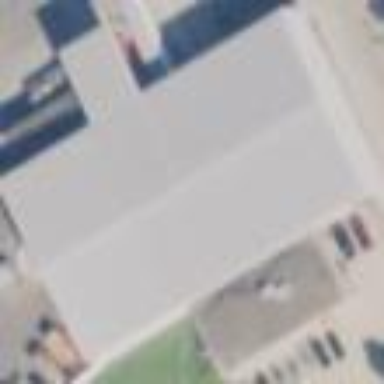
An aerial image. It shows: Recycling center building that accepts scrap metal.